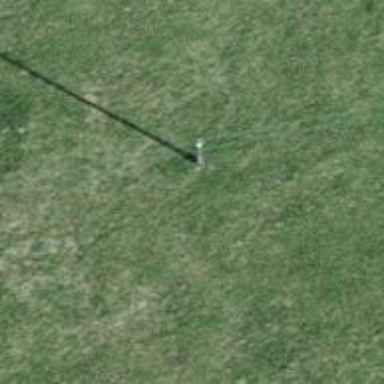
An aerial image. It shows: Power pole.